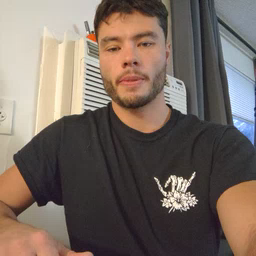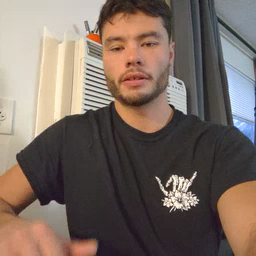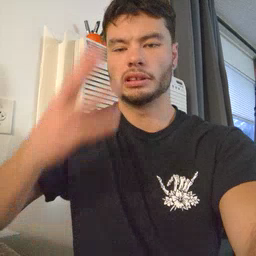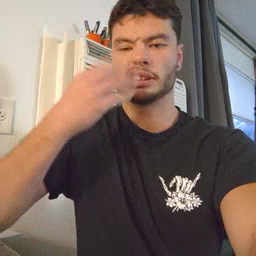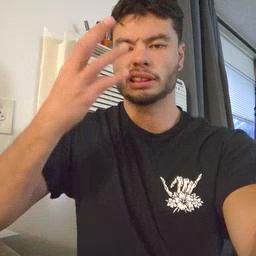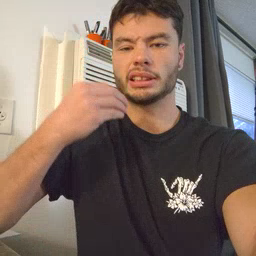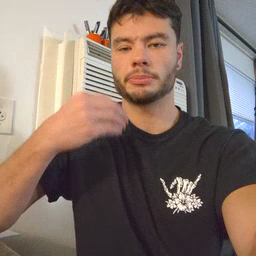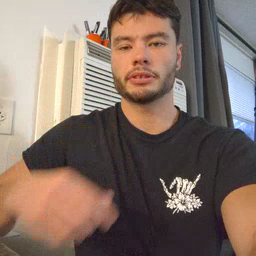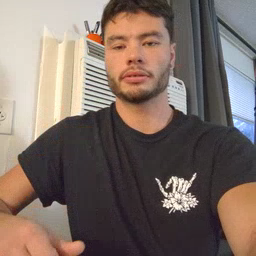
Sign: sleepy